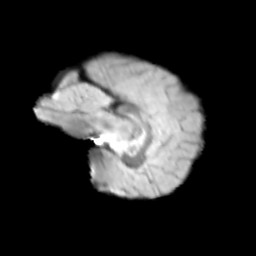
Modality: T2w
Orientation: sagittal
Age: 11
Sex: female
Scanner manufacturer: siemens
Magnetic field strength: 3 T
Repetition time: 3.8 s
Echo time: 0.07 s